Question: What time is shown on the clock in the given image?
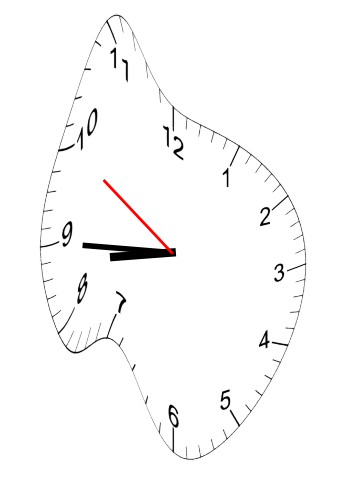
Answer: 08:44:50